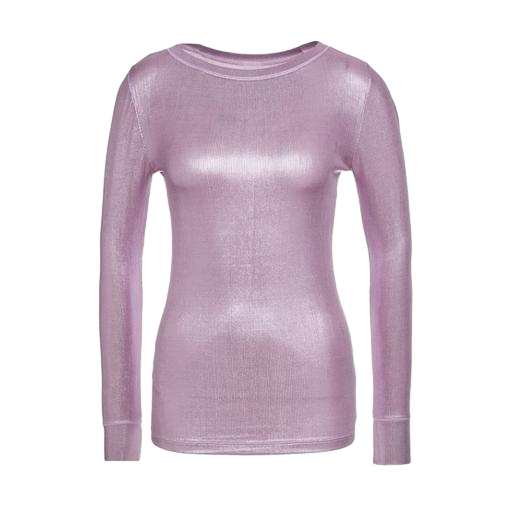
long-sleeve top, long sleeve top, purple long-sleeve top, white background